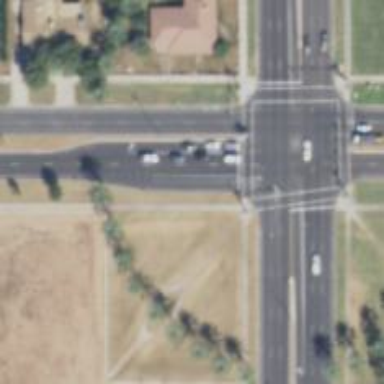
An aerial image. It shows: Solid stop line on the road.